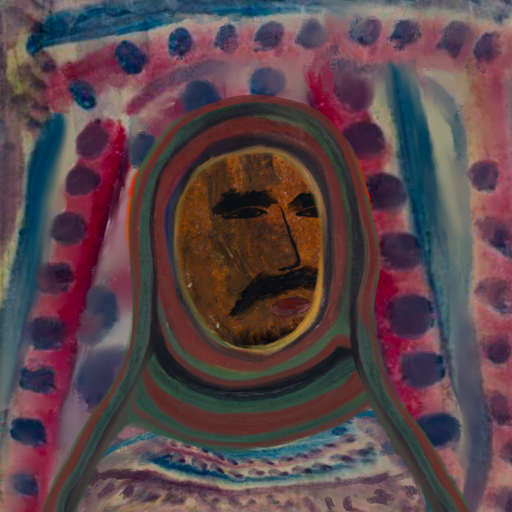
Background: HillGirl, Head And Neck Side: Mosgoul, Face Side: Mosgoul, Bust: HillGirl, Hair Side: Sisters, Head Accessory: After_Raid_Scarf, Second Necklace: Blank, Necklace: Blank, Baby: Blank